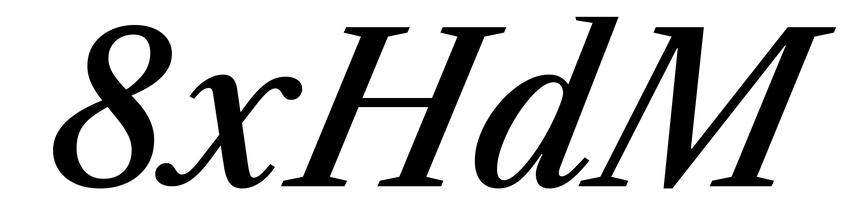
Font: LibreCaslonText-Italic_Medium_Italic